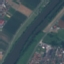
Label: River